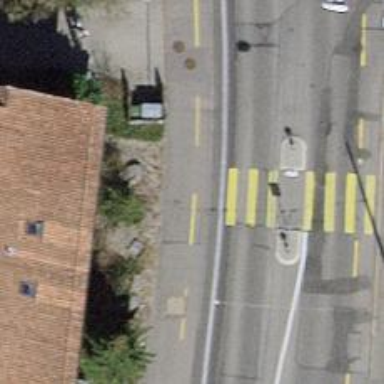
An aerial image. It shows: Asphalt sidewalk path.